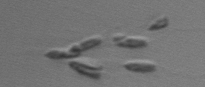
Label: Dinobryon